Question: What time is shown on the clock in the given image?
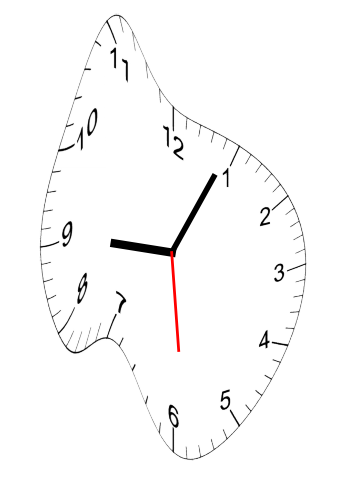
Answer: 09:04:29